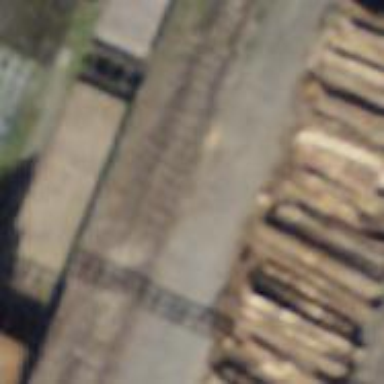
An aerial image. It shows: Railway yard with one track in service.